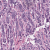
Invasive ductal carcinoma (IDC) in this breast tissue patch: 1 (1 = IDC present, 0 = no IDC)